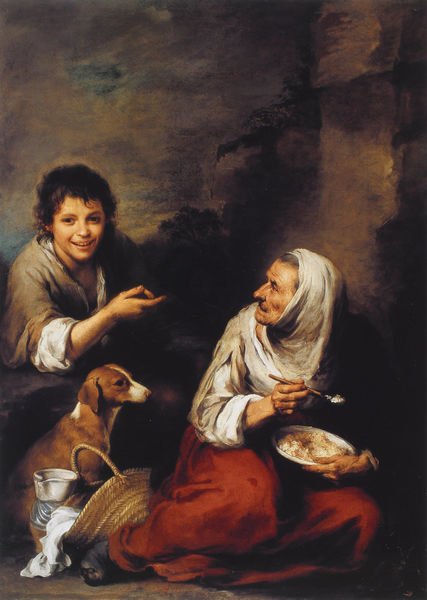
Titel: alte Frau, von einem Buben verspottet
Künstler: Bartolomé Esteban Murillo
Institution: Gloucester, Dyrham Park
Schlagwörter: baum, dunkel, fuß, gemälde, hand, himmel, weiß, wolken, sitzen, braun, finger, frau, kleid, licht, nacht, schwarz, hund, rot, tuch, rock, hemd, jacke, wand, alte, arm, arme, stein, teller, ärmel, boden, kind, kanne, krug, mauer, essen, löffel, korb, brot, lichteinfall, junge, zeigen, lachen, auslachen, spott, hocken, loch, verbergen, tasche, schuh, zähne, fingerzeig, bettlerin, esse, greisin, deuten, verstecken, alte frau, oma, armut, lacht, hockend, lachend, jugendlicher, schelmisch, loc, brei, roter rock, weißes kopftuch, gverbergen, s tetuch, essen schützen, basttasche